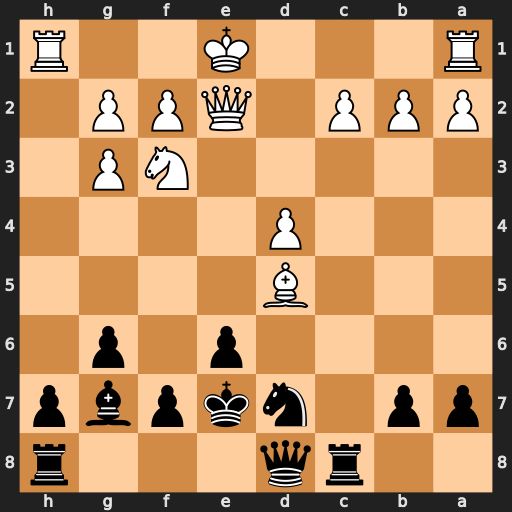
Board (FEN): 2rq3r/pp1nkpbp/4p1p1/3B4/3P4/5NP1/PPP1QPP1/R3K2R
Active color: b
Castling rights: KQ
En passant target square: -
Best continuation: Qa5+ Kf1 Qxd5